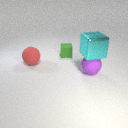
large red rubber sphere behind large purple rubber sphere